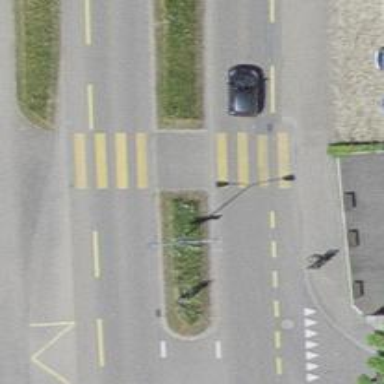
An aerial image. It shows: Marked road crossing with pedestrian island.